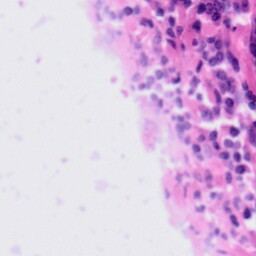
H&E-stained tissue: Tonsil